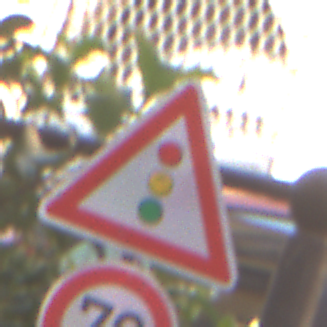
Verkehrszeichen: Lichtzeichenanlage
Zusatzzeichen unten: Geschwindigkeit70
Umgebung: Outdoor, Urban
Tageszeit: MorningAfternoon
Wetter: Clear
Licht: Natural
Jahreszeit: NotSpecified
Kontrast: LowContrast